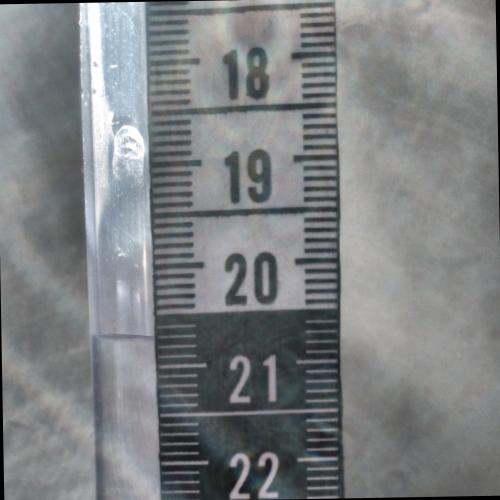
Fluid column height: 20.7 cm